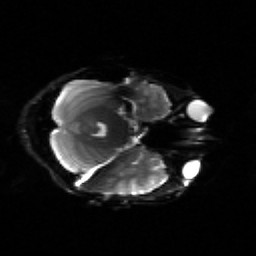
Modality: sbref
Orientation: axial
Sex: female
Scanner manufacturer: siemens
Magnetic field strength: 3 T
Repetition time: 5 s
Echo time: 0.071 s